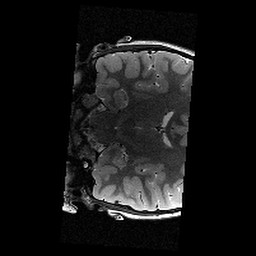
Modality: T2w
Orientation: coronal
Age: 9
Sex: female
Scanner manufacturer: siemens
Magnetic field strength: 3 T
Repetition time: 9.23 s
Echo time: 0.067 s